Field crop: maize
Growth stage: 2
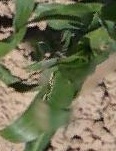
Species: maize